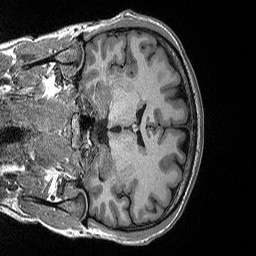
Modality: T1w
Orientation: coronal
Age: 28
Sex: male
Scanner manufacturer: siemens
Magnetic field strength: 3 T
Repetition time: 2.3 s
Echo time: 0.00298 s